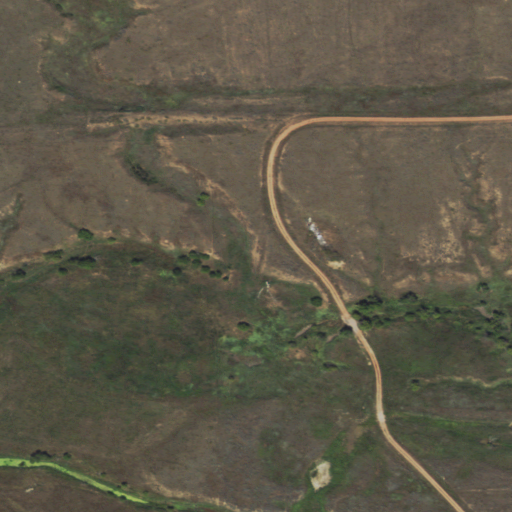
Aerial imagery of valley in Wyoming named Northwest Draw containing grassland, pasture, and herbaceous wetlands